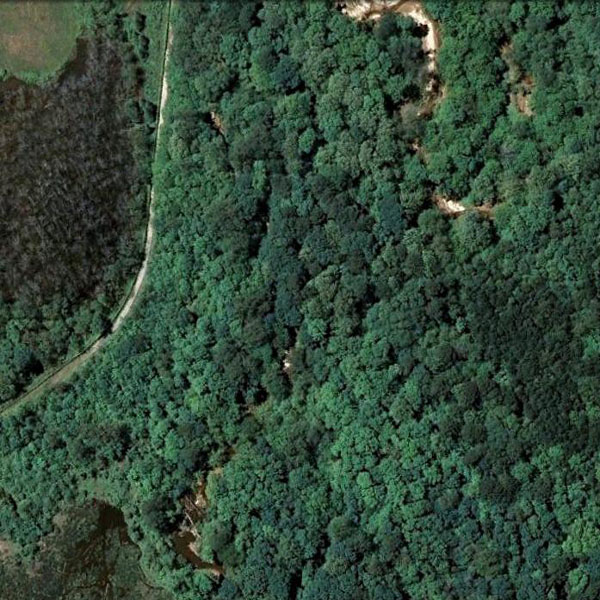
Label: Forest